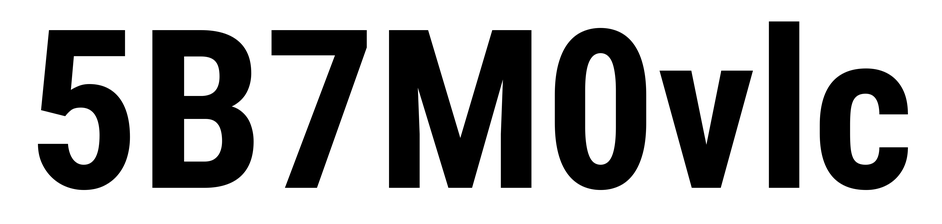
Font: Roboto_Condensed_Bold